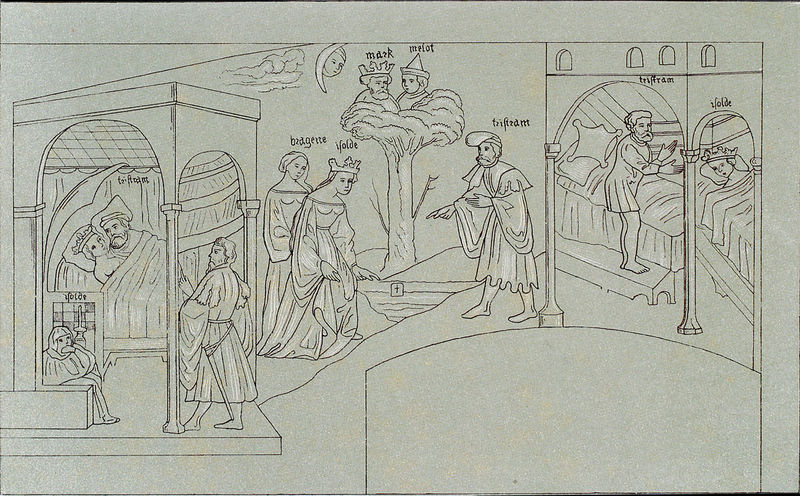
Titel: Tristan-Zyklus, Umzeichnungen
Schlagwörter: baum, himmel, mann, wasser, wolken, fluss, see, frau, raum, schwarz, skizze, säulen, weiss, zeichnung, zimmer, schloss, wolke, dienerin, geschichte, gesicht, tod, krone, schlafen, hof, figuren, könig, bett, kammer, mond, burg, kreuz, druck, nonne, bleistift, namen, ehe, beerdigung, sterben, mittelalter, beet, baldachin, könige, königin, regent, heinrich, gemächer, mark, narrativ, stammbaum, önig, beischlaf, isolde, tristan, wolfram, melot